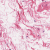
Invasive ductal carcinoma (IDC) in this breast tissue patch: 0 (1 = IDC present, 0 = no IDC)